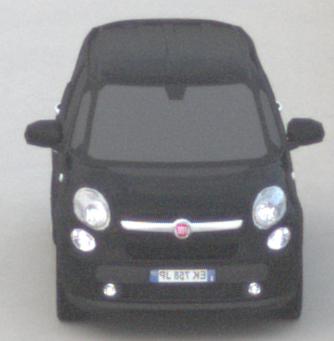
Make: Fiat
Model: 500L 1.4 16V
Detailed model: 500L (199)
Model produced from: 2012/10
Model produced until: 2017/05
Doors: 5
Color: black
Road condition: dry road
Daytime: morning or afternoon
Contrast: low contrast